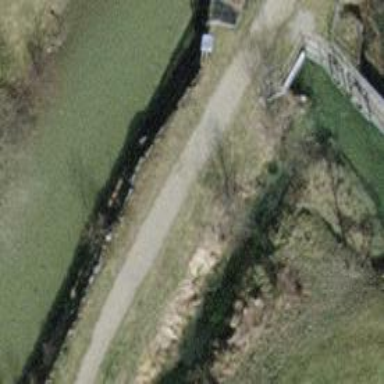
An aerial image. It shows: Compacted path road.